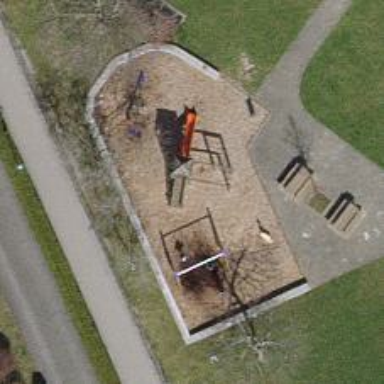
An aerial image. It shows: Playground area for leisure activities on the land.